Aerial crown-view tile of a tropical tree (Barro Colorado Island, Panama), acquired 20250124:
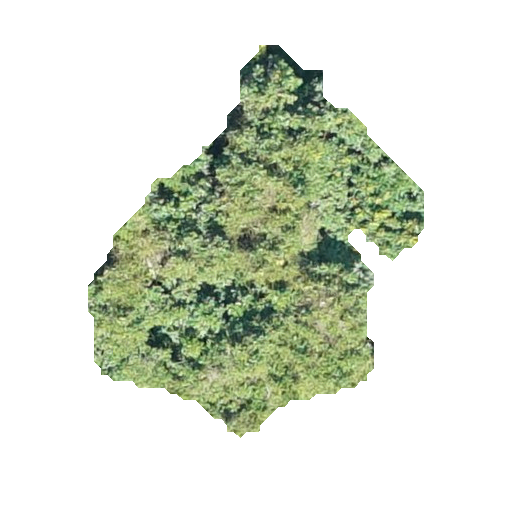
Species: Protium stevensonii
GBIF accepted scientific name: Tetragastris panamensis
Crown area: 113.71 m²